Field crop: maize
Growth stage: 2
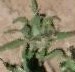
Species: atriplex